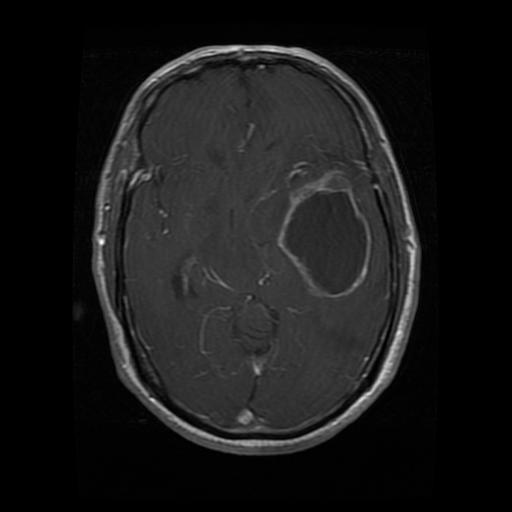
Label: glioma